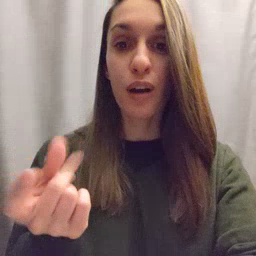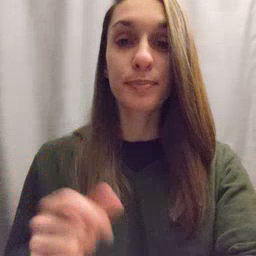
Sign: dog